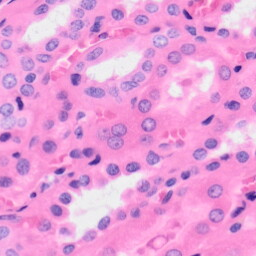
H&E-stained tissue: Kidney